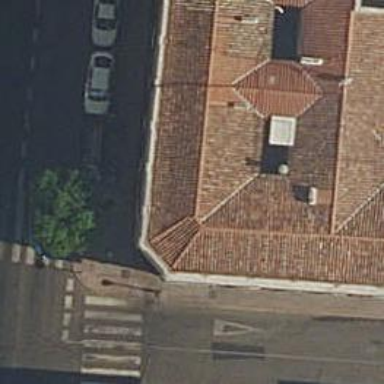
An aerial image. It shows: Restaurant.